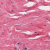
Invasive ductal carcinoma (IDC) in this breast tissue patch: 0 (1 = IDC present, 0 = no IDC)